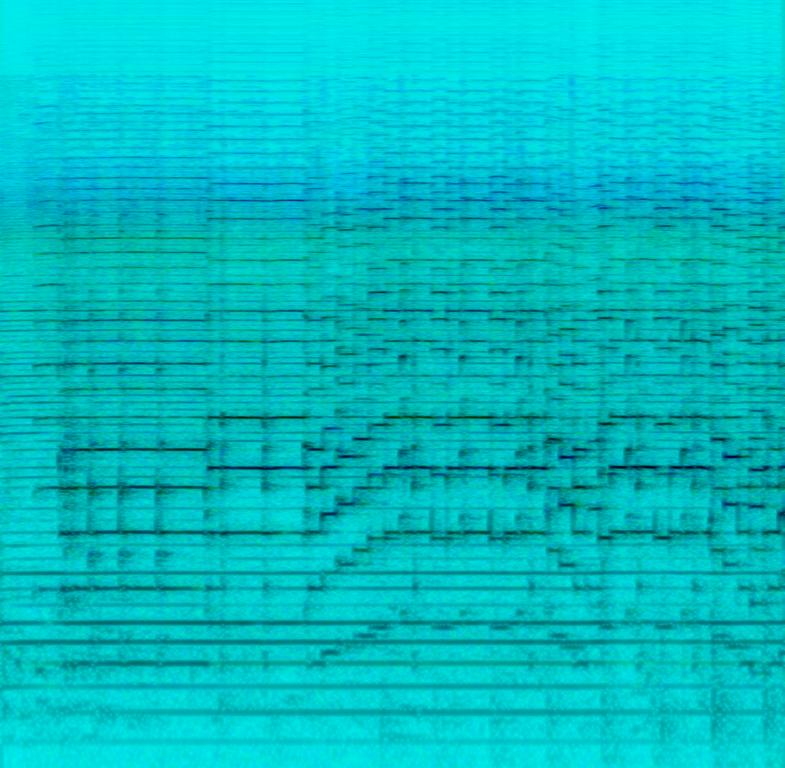
This music is instrumental. The tempo is fast with a spirited small pipe harmony with rhythmic foot tapping. The music is upbeat, engaging, sharp, humming, haunting, droning and cheerful. This a live performance with ambient sounds of people talking and static as this is an amateur recording.